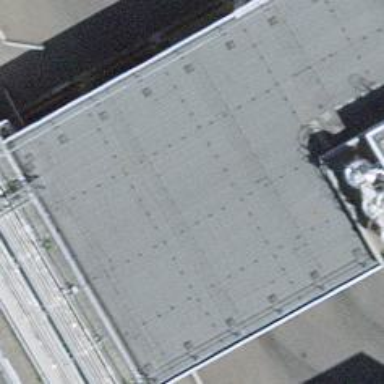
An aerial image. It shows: View of roof of building.